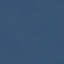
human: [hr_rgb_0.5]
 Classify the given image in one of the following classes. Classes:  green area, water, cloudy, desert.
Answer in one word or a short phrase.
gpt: water